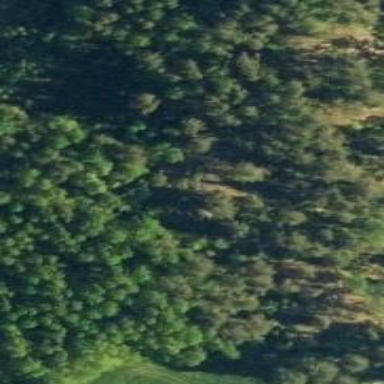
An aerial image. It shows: Cliff in nature.